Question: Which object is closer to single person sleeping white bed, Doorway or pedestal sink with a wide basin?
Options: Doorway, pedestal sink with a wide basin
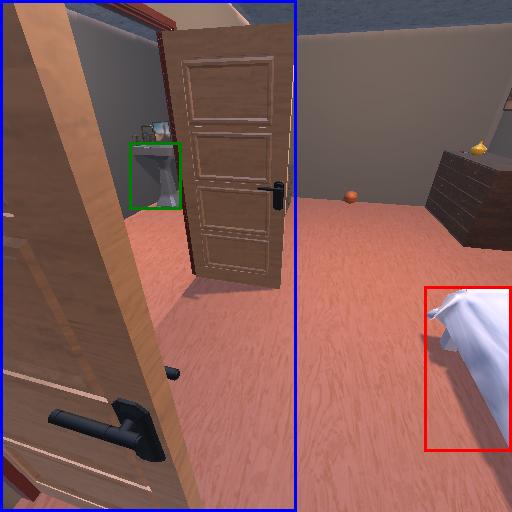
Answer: Doorway